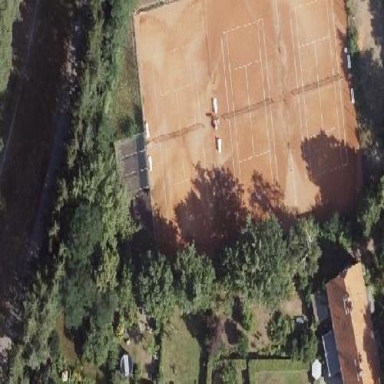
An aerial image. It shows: Tennis court on pitch designated for leisure land.